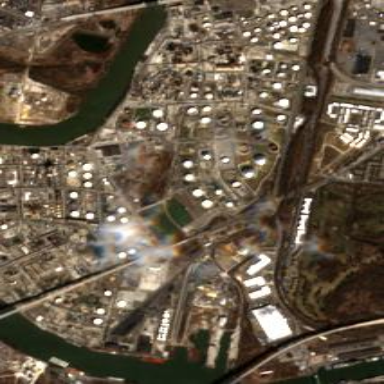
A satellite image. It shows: Industrial area with refinery.